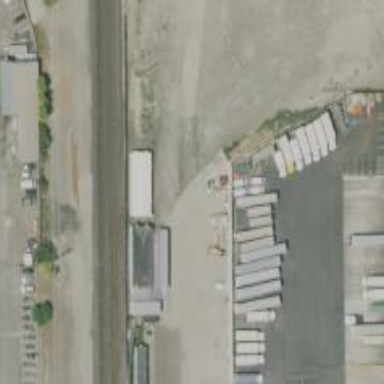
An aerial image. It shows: Rail spur service.